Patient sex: M
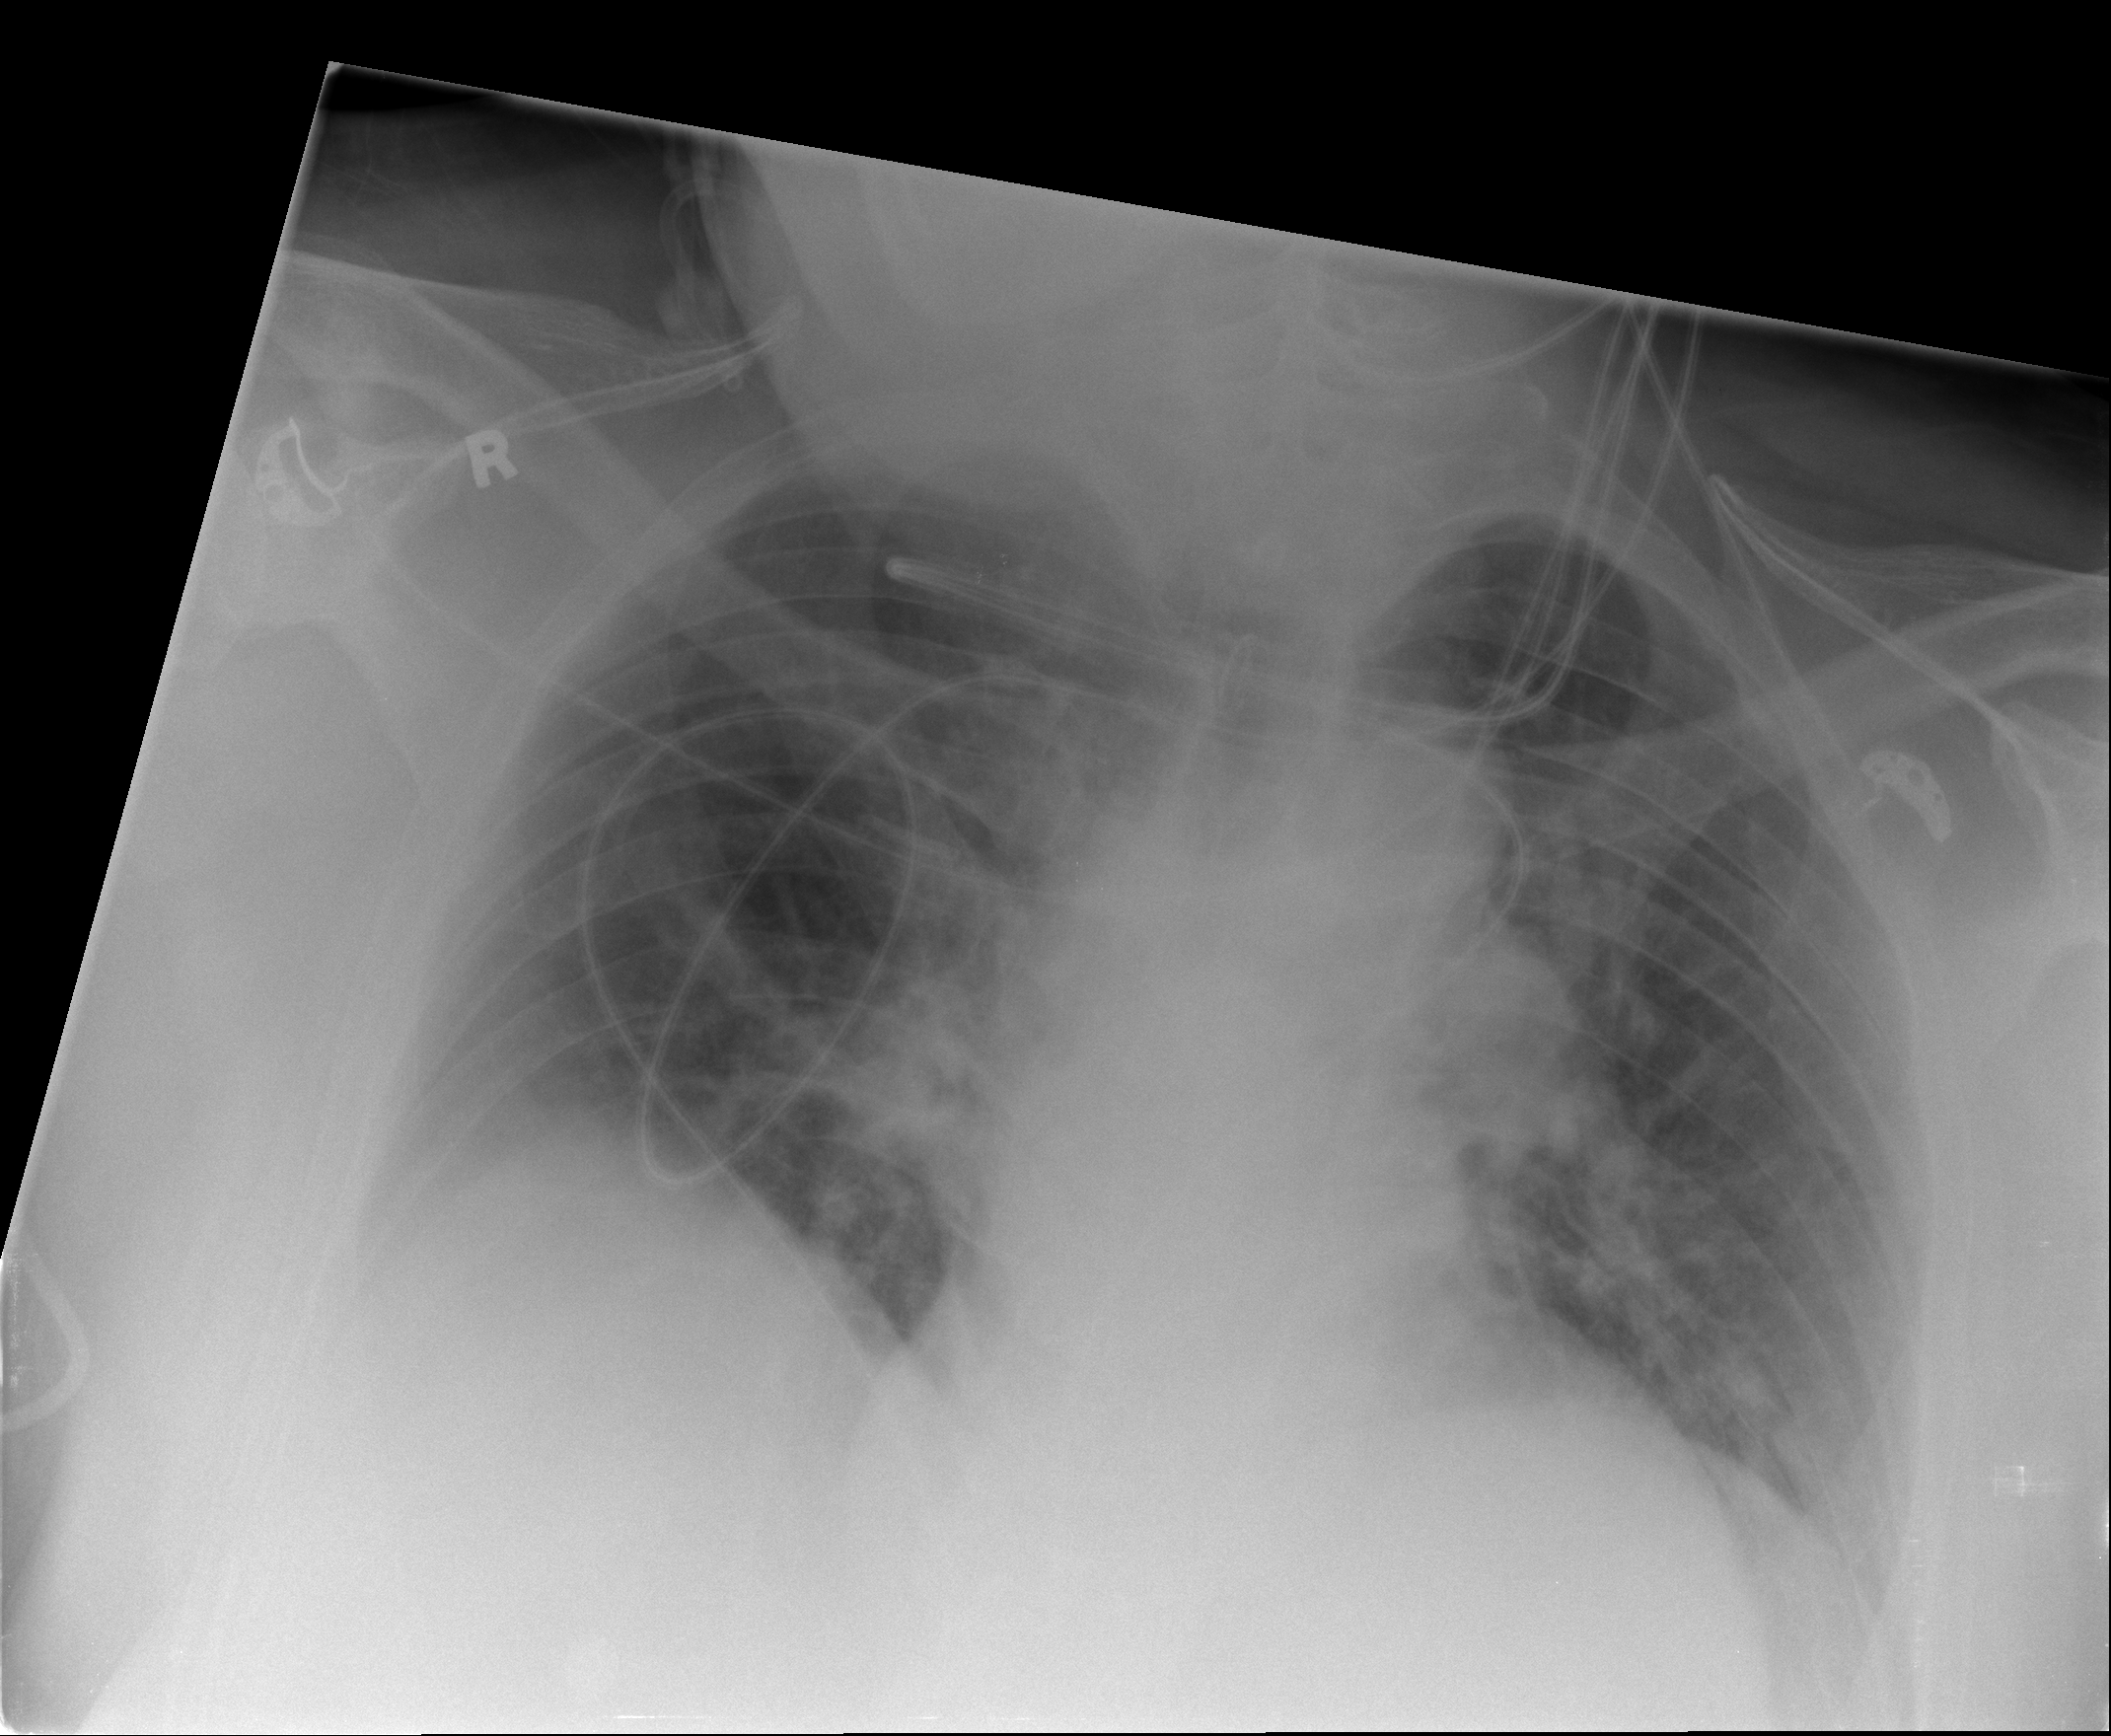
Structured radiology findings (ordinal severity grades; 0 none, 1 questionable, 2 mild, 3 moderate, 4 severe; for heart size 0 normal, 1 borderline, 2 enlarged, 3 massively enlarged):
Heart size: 0
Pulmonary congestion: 0
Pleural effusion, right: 0
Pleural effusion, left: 0
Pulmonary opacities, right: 0
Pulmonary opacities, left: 0
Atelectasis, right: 1
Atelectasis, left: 1